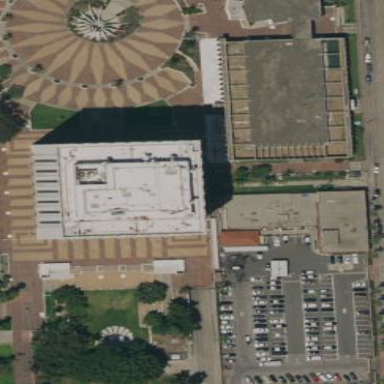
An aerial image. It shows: Courthouse building.